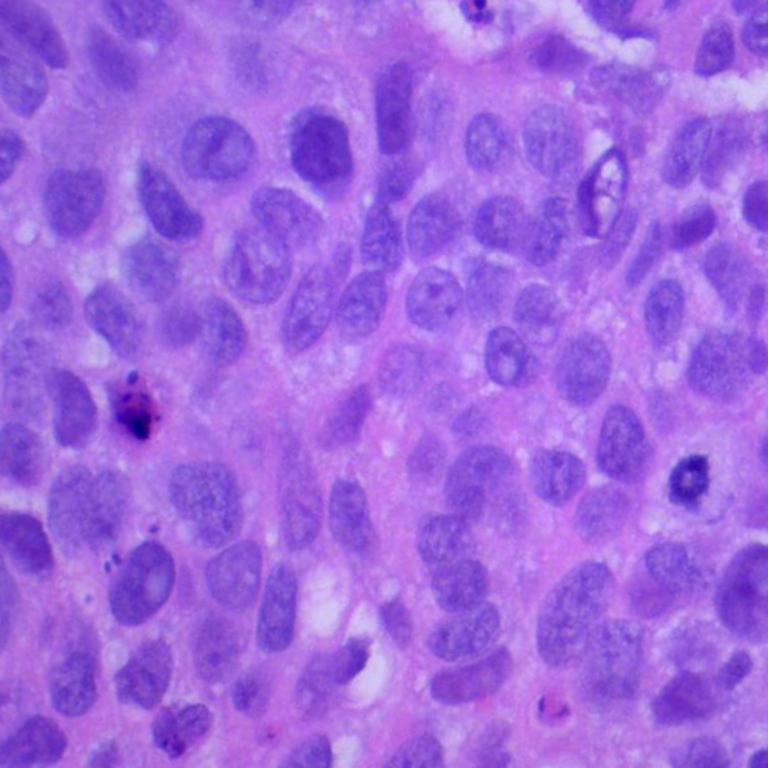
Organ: lung
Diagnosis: squamous carcinomas